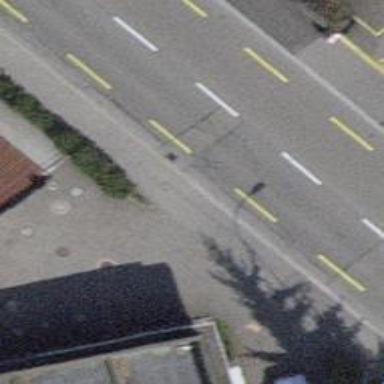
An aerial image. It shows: Unmarked crossing with traffic calming table on the road.